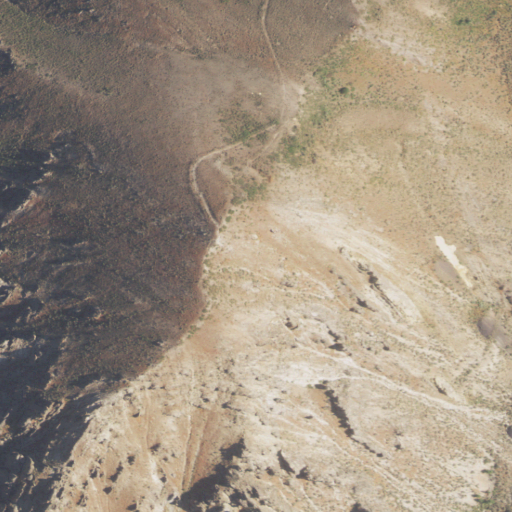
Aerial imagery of mountain in Wyoming named Rocky Point containing shrub and grassland